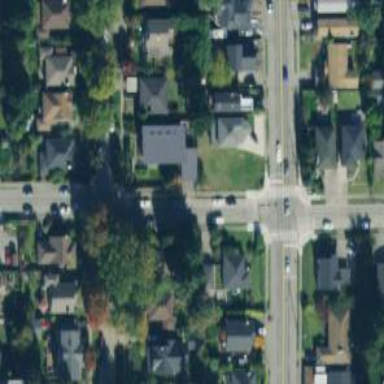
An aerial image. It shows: Residential road with separate sidewalk.